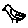
Label: bird